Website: slack
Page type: stored-credit-cards
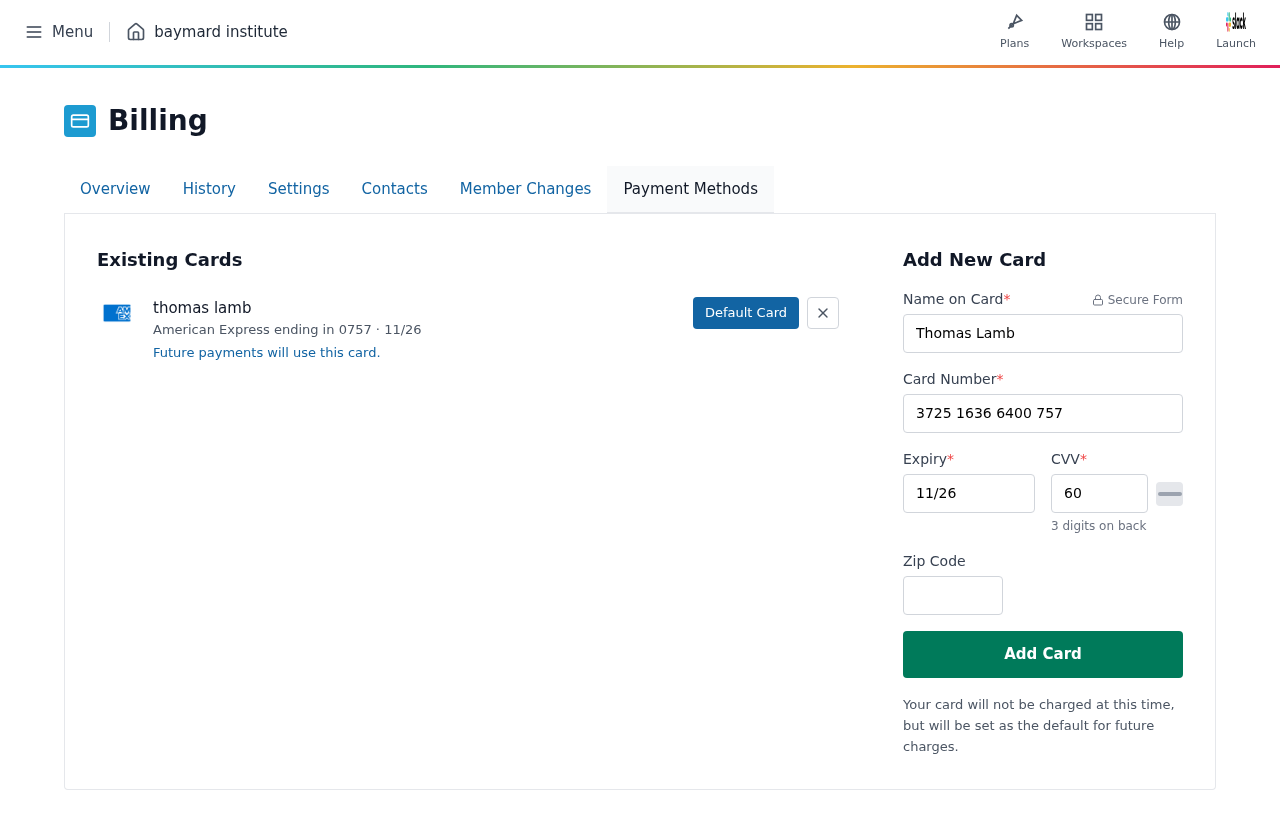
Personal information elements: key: PII_CARD_CVV
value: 6051
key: PII_CARD_EXPIRY
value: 11/26
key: PII_CARD_EXPIRY_MONTH
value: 11
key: PII_CARD_EXPIRY_YEAR
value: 26
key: PII_CARD_LAST4
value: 0757
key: PII_CARD_NUMBER
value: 3725 1636 6400 757
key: PII_CARD_TYPE
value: American Express
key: PII_FULLNAME
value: thomas lamb
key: PII_FULLNAME
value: Thomas Lamb
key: PII_POSTCODE
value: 07561